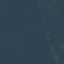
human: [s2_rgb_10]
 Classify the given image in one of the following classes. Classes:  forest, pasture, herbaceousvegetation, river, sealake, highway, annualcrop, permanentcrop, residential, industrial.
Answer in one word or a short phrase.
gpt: Forest